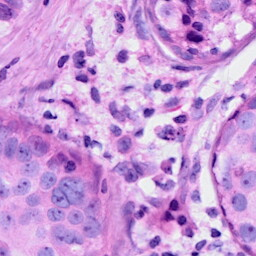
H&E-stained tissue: Breast